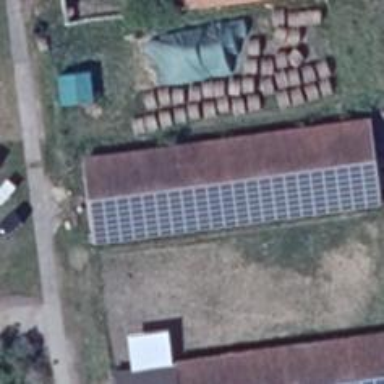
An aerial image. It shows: Solar photovoltaic panel generator producing electricity as small installation.